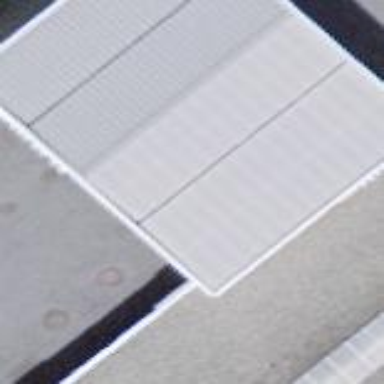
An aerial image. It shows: View of roof of building.